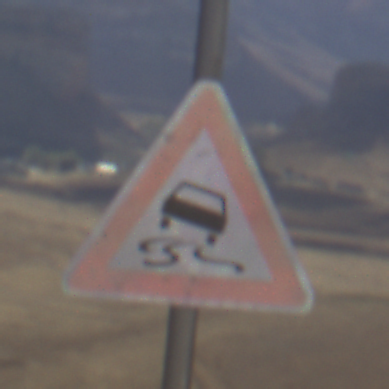
Verkehrszeichen: SchleuderOderRutschgefahr
Umgebung: Outdoor, Nature
Tageszeit: MorningAfternoon
Wetter: PartlyCloudy
Licht: Natural
Jahreszeit: NotSpecified
Kontrast: HighContrast